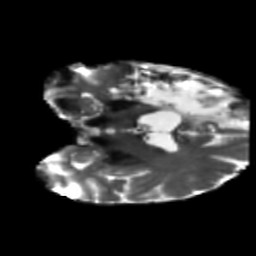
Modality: T2w
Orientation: coronal
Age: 49
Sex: male
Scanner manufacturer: siemens
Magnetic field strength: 3 T
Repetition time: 5.47 s
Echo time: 0.0854 s